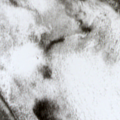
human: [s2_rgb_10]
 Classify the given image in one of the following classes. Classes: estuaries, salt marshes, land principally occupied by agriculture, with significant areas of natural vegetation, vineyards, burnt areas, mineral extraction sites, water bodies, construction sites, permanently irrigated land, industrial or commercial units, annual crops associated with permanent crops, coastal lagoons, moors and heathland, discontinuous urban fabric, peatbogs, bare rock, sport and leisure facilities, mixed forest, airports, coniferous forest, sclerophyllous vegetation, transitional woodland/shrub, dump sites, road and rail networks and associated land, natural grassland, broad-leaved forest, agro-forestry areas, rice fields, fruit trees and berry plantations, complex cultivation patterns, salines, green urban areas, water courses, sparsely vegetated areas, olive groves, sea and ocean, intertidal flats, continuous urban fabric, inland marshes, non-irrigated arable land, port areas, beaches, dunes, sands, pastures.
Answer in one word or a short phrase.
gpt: coniferous forest, mixed forest, transitional woodland/shrub, peatbogs